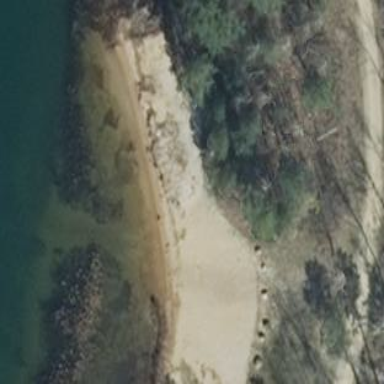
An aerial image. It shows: Scenic beach with natural beauty.